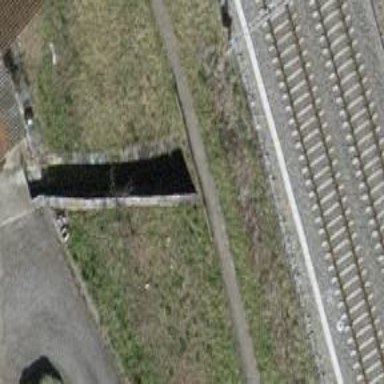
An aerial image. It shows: There is tunnel.